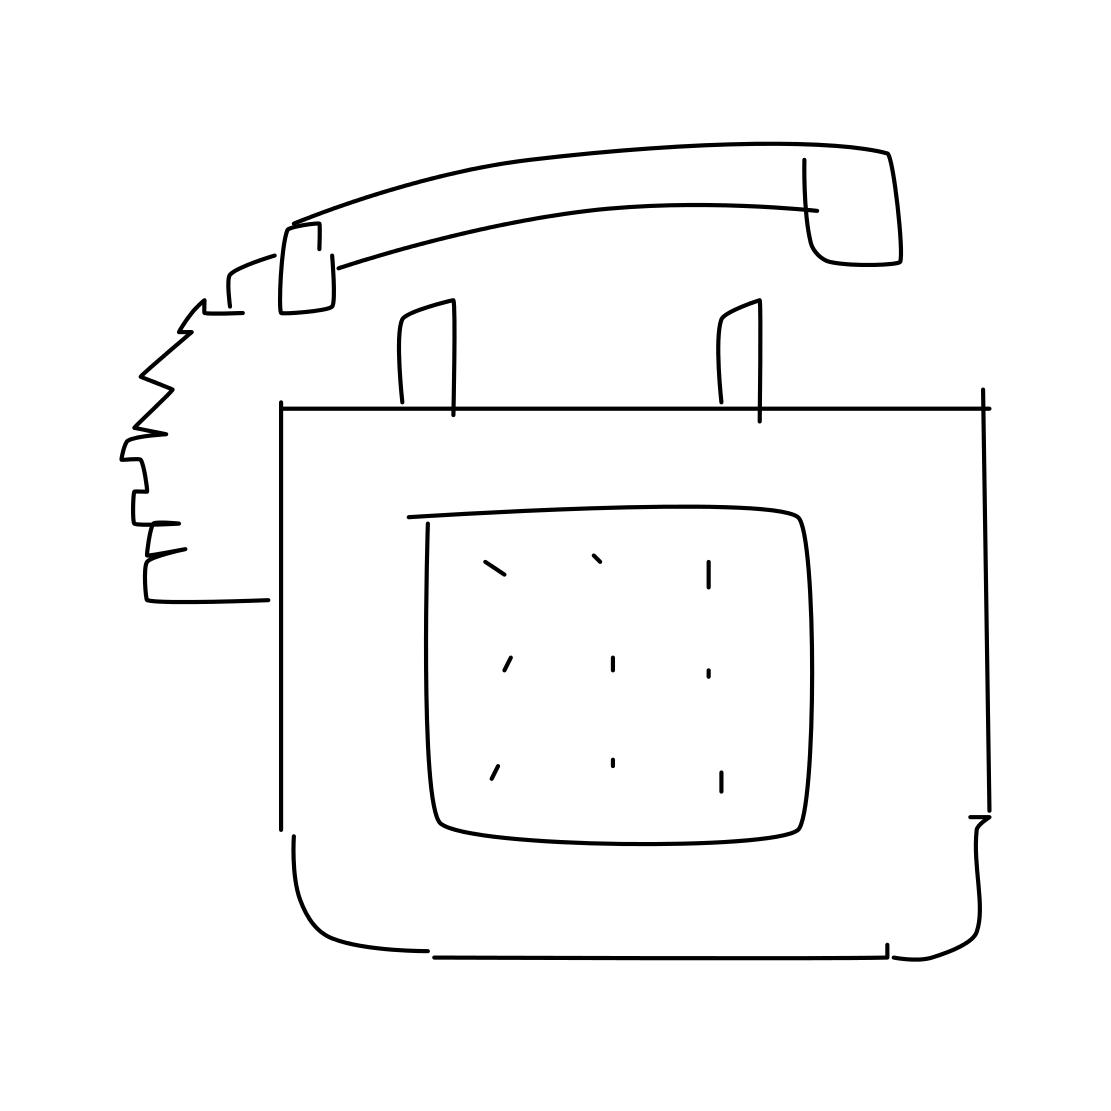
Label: telephone